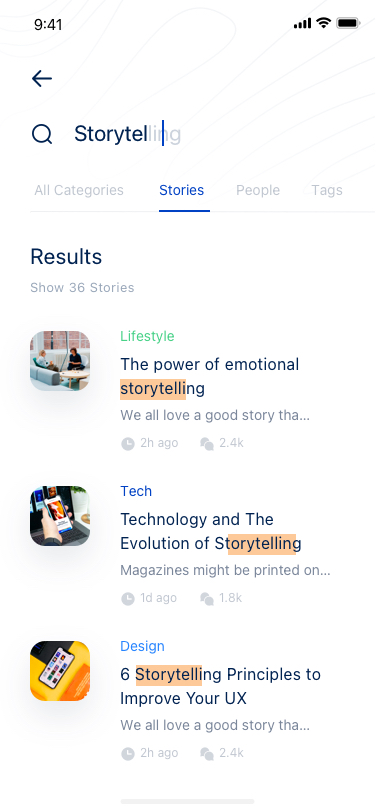
Text in this UI design:
Storytelling
Storytel
All Categories
Stories
People
Tags
Results
Show 36 Stories
👏
The power of emotional storytelling
We all love a good story tha…
2h ago
2.4k
Lifestyle
👏
Technology and The Evolution of Storytelling
Magazines might be printed on…
1d ago
1.8k
Tech
👏
6 Storytelling Principles to Improve Your UX
We all love a good story tha…
2h ago
2.4k
Design